Question: On my mobile website I have a 'Yes' or 'No' radio button question at a critical stage of the site.
I have received an odd report to say that on occasion these radio buttons can be difficult to select on touch-enabled devices such the iPhone.
Interestingly, I have seen it for myself where a user stabbed away around the radio buttons and it highlights as being selected. Then I took the handset myself and was able to highlight it immediately.
Can there be an issue with touch technique? (if there is such a thing). I've read about some iPhones that have issues with the touch screen sensitivity, however if I am able to highlight it then does that rule out an issue with the phone.
What i'd like to have is an area around the radio button itself and the label so that if a user touches either then the radio button would be selected. Is this possible?
This is my current markup:
'''
<input type="radio" name="del_standard_use_b_as_s" id="del_standard_use_b_as_s_yes" value="yes">
<label for="del_standard_use_b_as_s_yes" class="use_existing">Yes</label>
'''
This is a screen-grab of how the radio buttons display on a mobile.

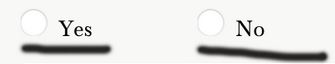
Answer: Wrap the label around the input and add some padding to the label.